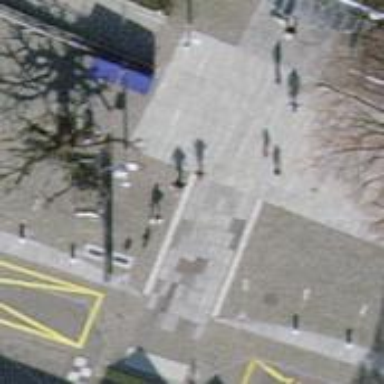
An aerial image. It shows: Concrete footway.